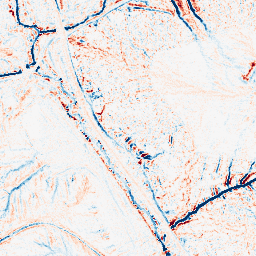
Category: edge_preserving
Decomposition family: median
Decomposition parameters: size: 7
Upsampling method: bicubic
Upsampling parameters: scale: 2
Upsampling scale: 2